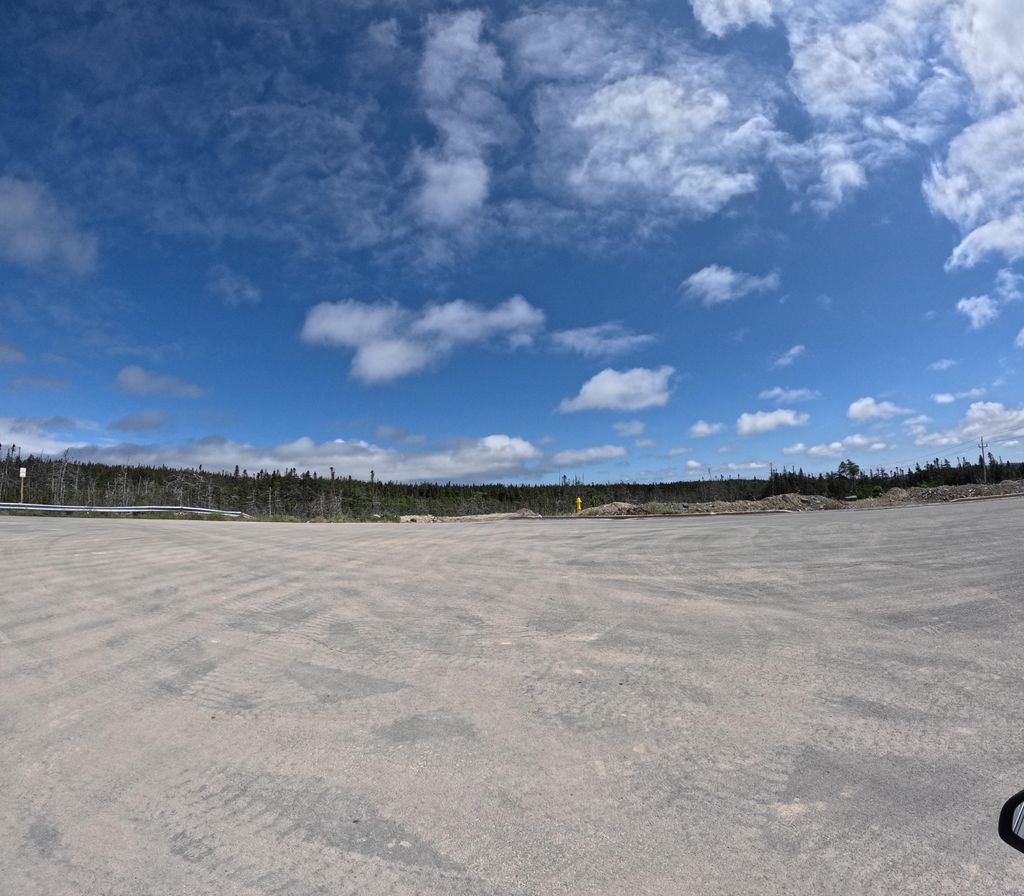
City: st_johns